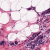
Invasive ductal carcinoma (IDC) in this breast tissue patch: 0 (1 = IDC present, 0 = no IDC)